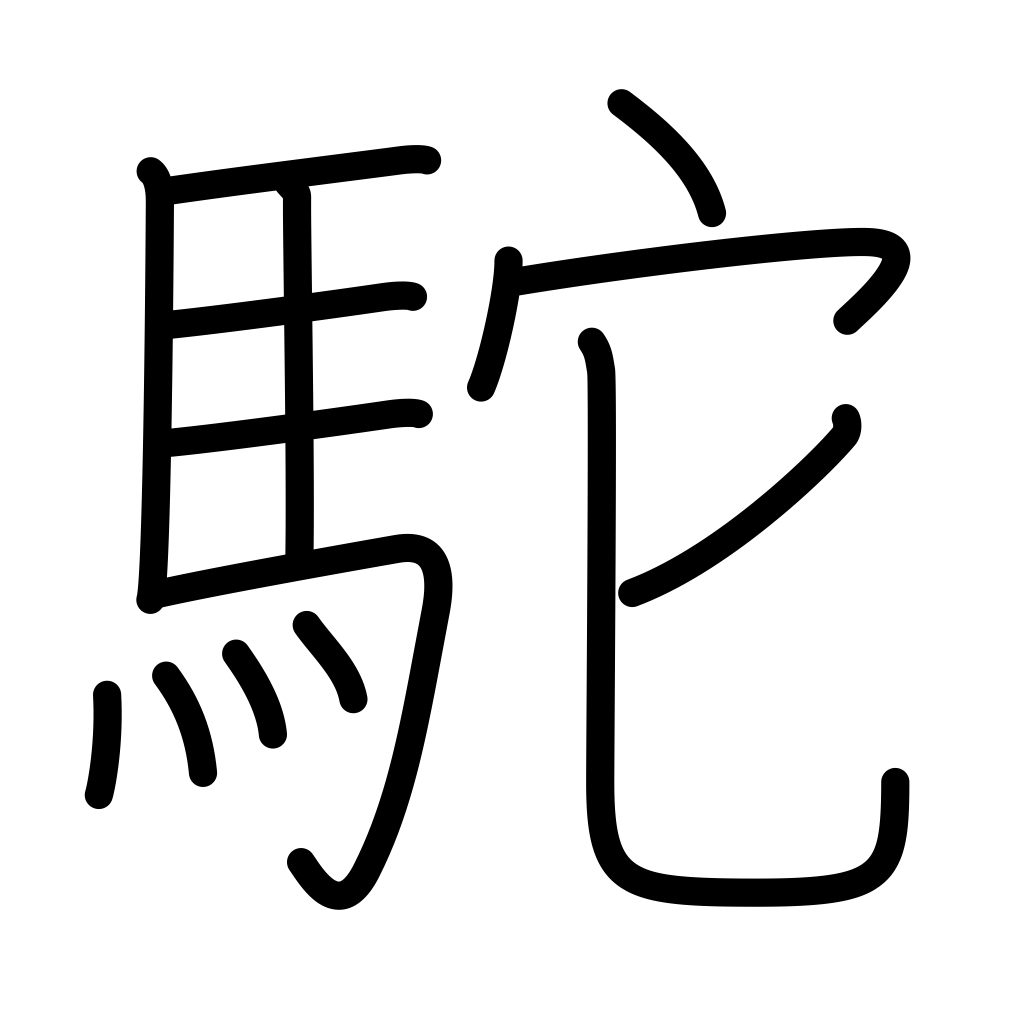
Meaning: hunchback, load